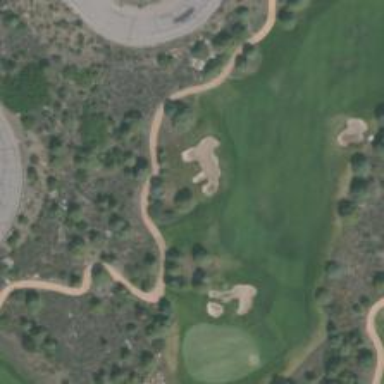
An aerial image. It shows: Path used for both walking and golf.